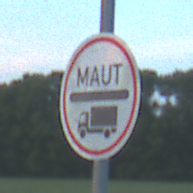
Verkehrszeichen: Mautpflicht
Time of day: SunriseSunset
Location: Outdoor (Nature)
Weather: PartlyCloudy
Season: NotSpecified
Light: Natural